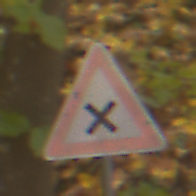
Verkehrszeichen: KreuzungOderEinmuendung
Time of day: MorningAfternoon
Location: Outdoor (Nature)
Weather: Overcast
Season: Autumn
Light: Natural